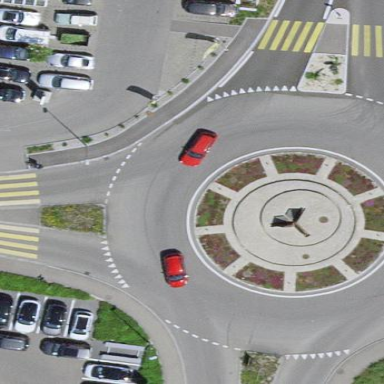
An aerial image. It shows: Secondary road around roundabout.